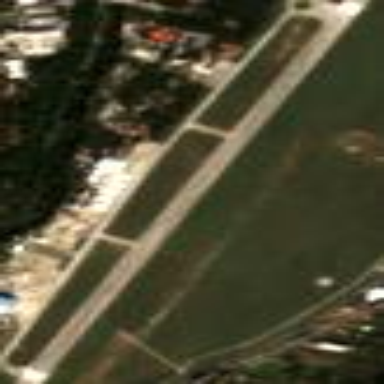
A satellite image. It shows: Runway in airport area.